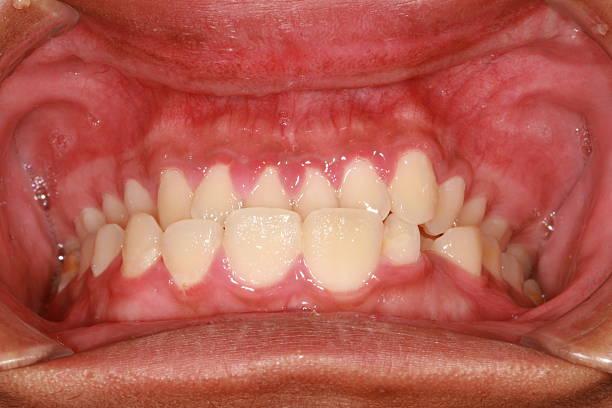
Condition: Gingivitis